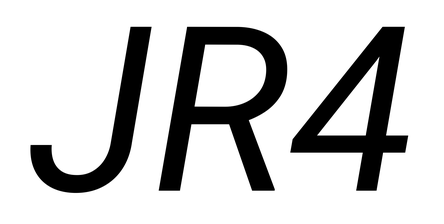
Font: Roboto-Italic_Italic